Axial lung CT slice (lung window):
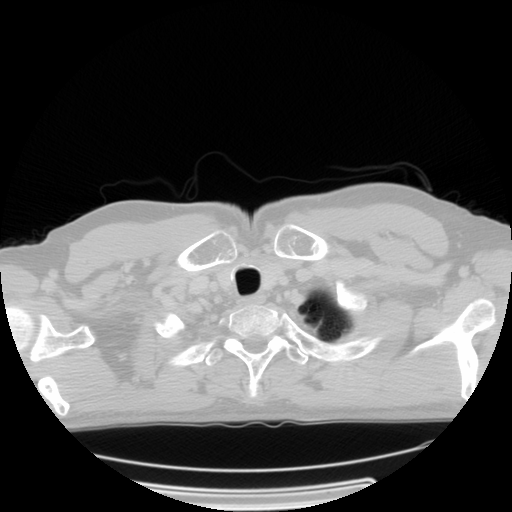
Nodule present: no